Field crop: maize
Growth stage: 2
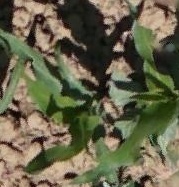
Species: maize